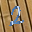
Label: 2